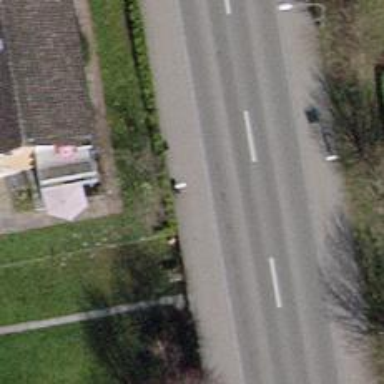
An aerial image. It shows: Bus stop with platform for public transport.